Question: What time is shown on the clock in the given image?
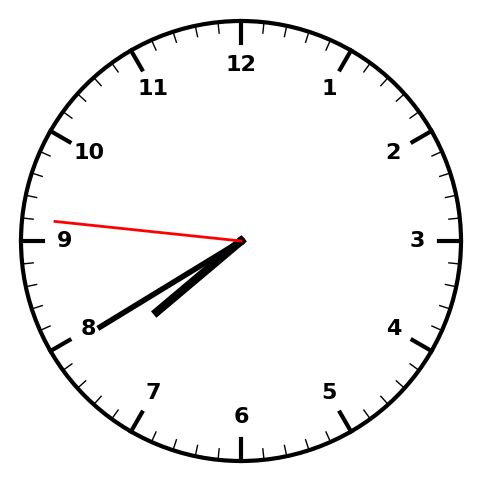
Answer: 07:39:46